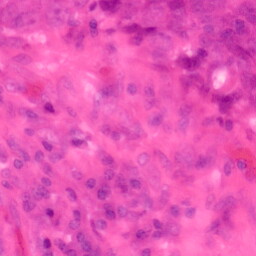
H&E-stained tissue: Colon